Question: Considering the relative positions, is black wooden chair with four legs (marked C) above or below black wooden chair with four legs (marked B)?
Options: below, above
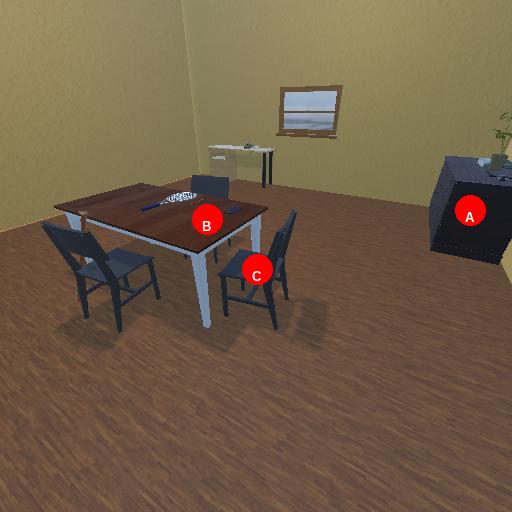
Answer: below